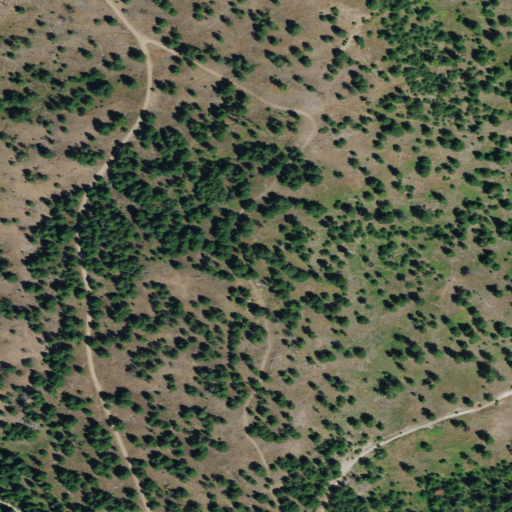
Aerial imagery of ridge(s) in Oregon named Hothole Ridge containing evergreen forest, shrub, and grassland